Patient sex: M
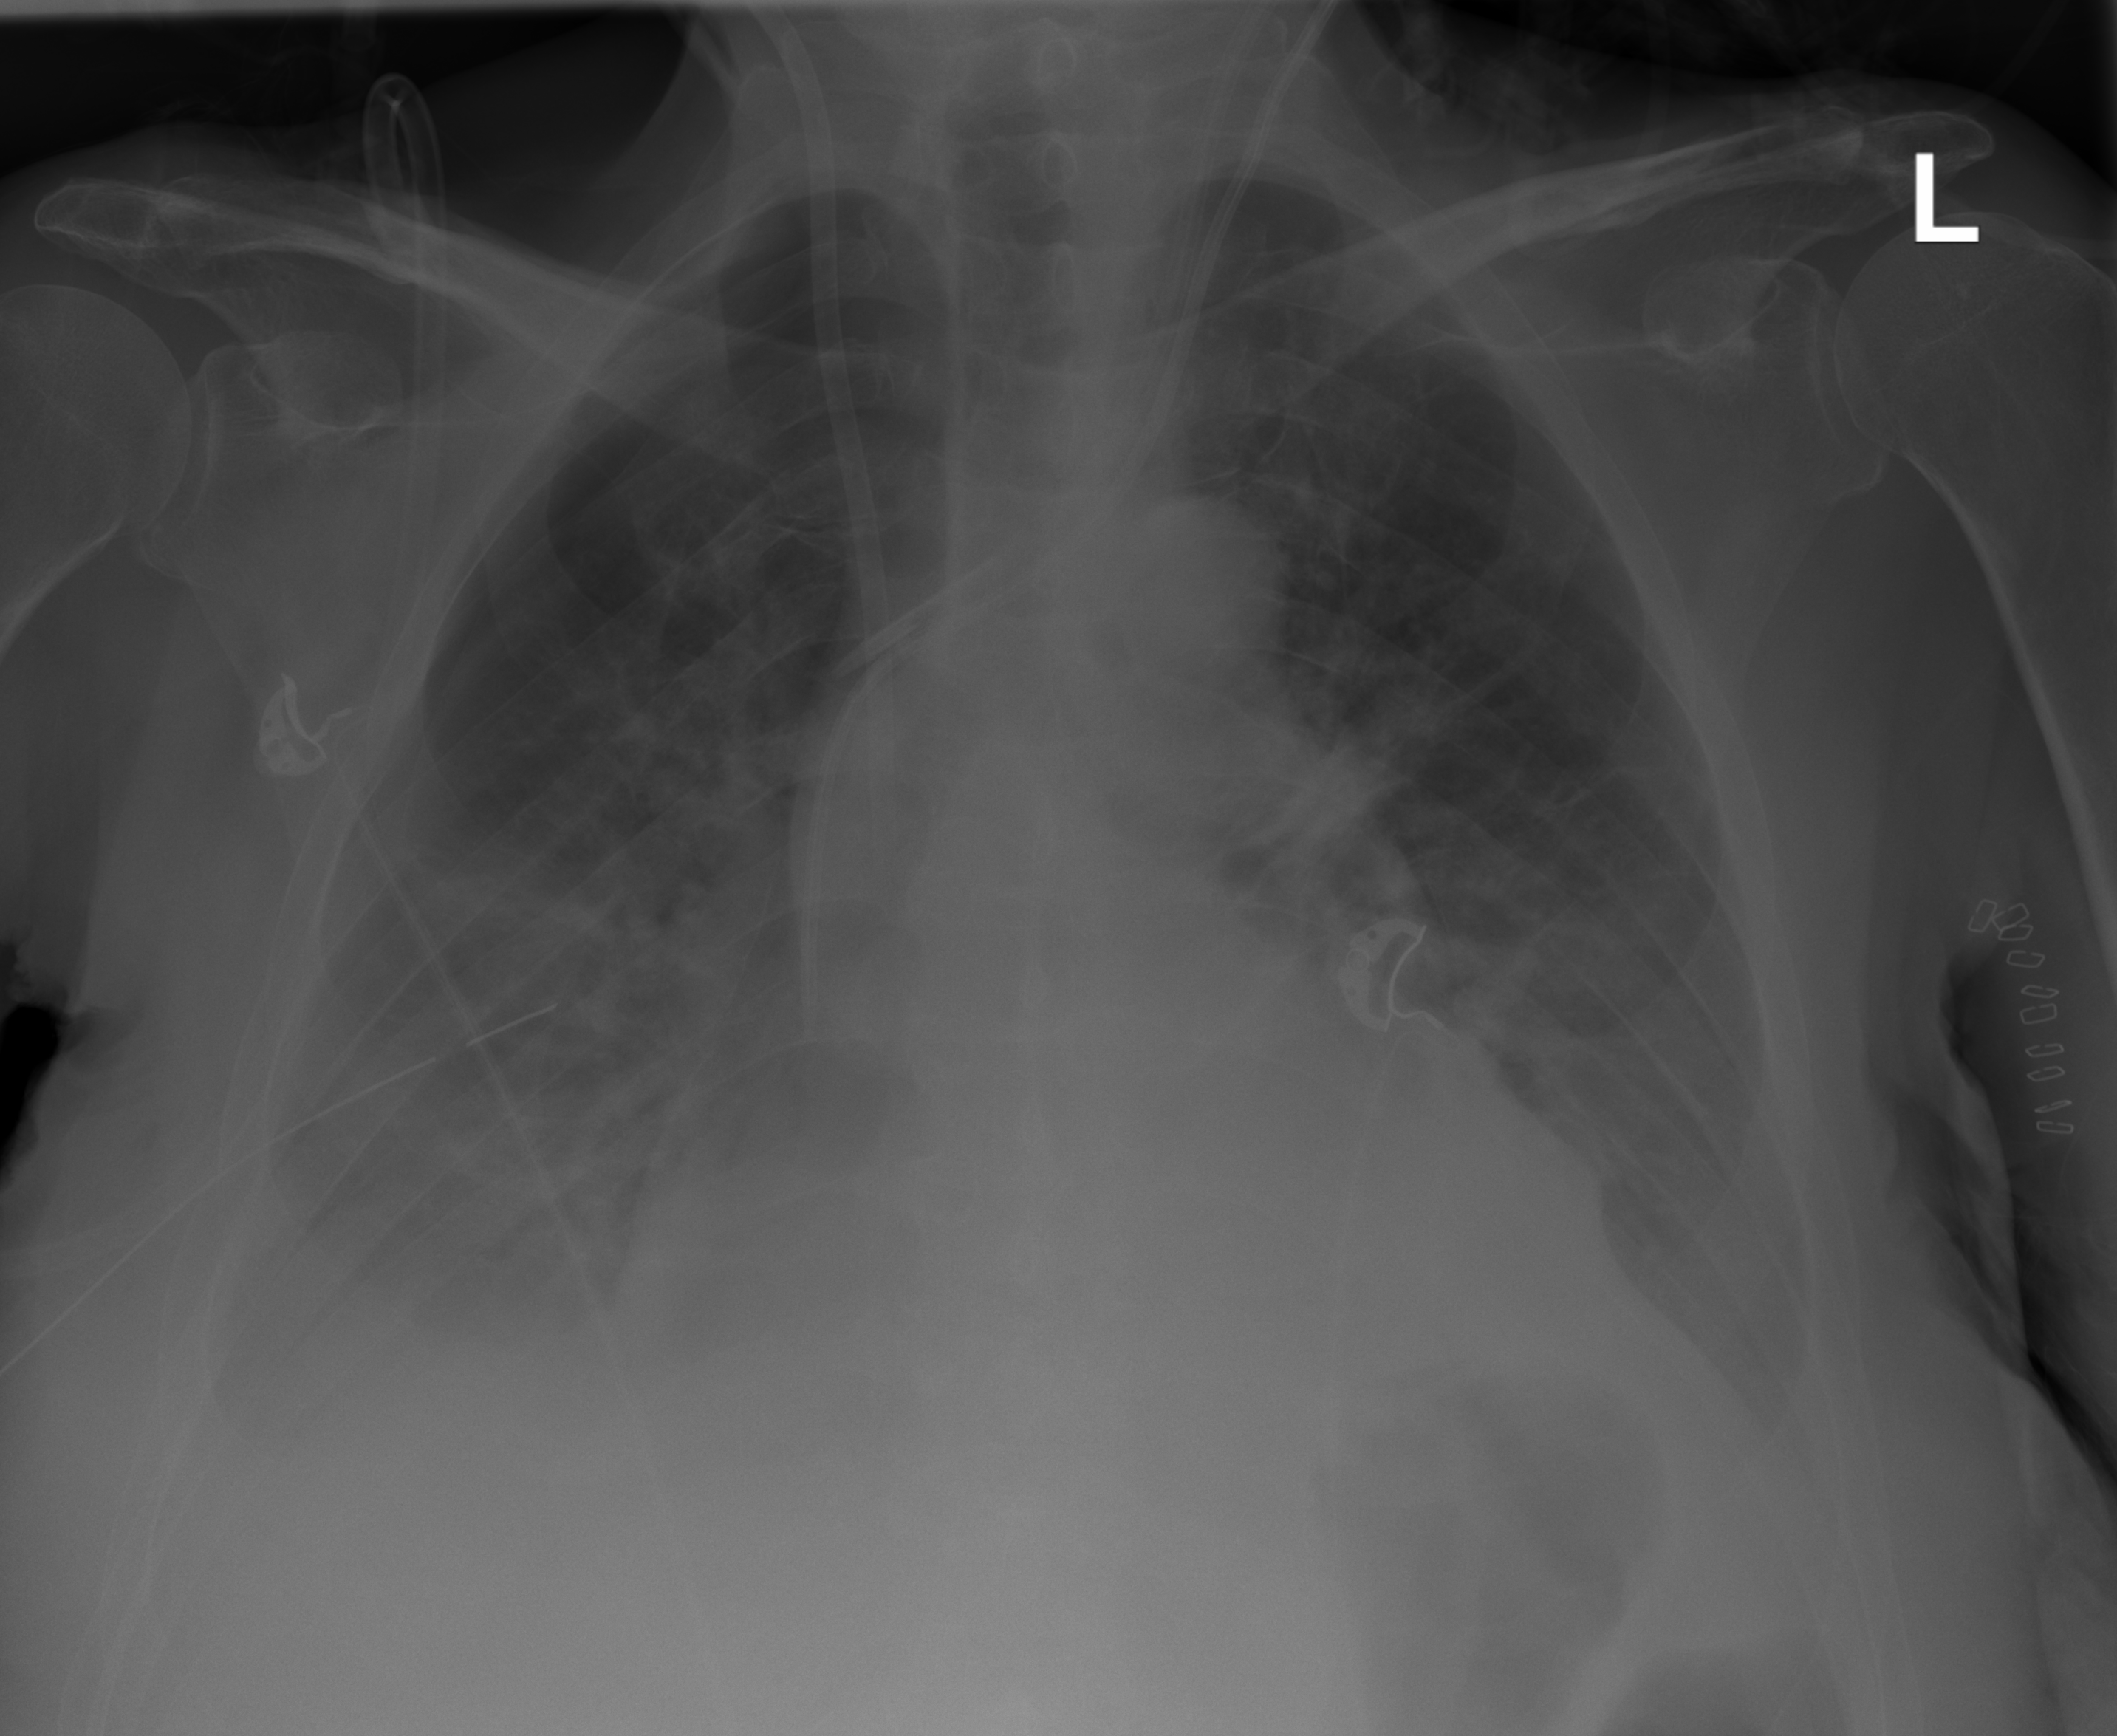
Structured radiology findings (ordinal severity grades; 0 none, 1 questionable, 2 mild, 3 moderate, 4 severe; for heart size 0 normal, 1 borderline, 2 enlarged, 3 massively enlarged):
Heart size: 2
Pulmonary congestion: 0
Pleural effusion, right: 2
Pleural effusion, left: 2
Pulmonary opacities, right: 0
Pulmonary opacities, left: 0
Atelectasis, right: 2
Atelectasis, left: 2